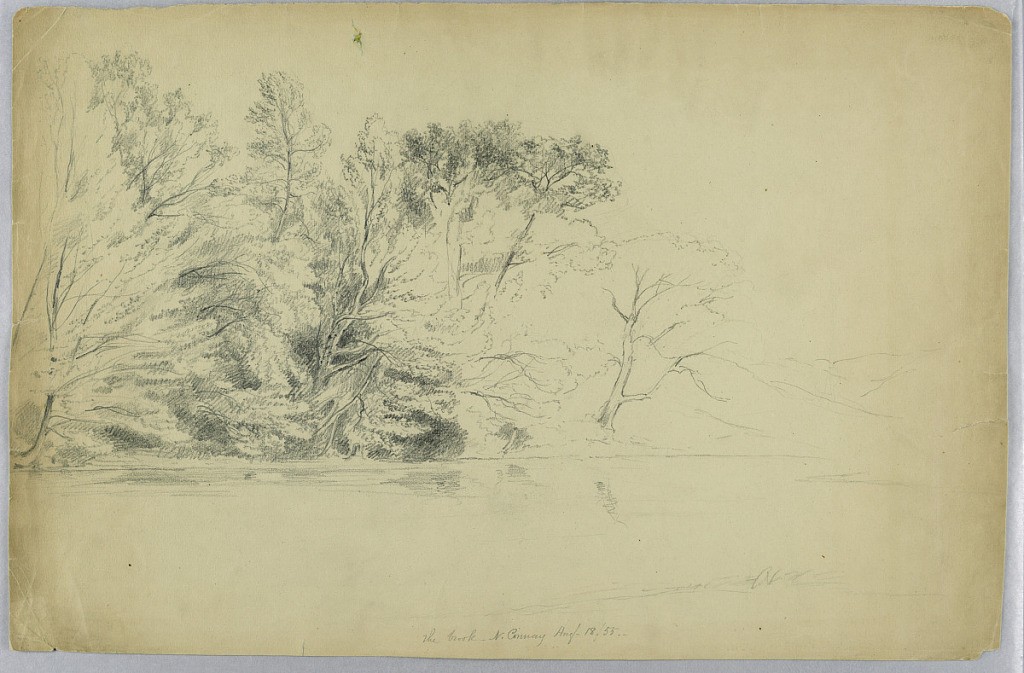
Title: The Brook, North Conway, New Hampshire
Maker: Daniel Huntington, American, 1816–1906
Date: August 18, 1855
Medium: Graphite on pale green paper
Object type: Drawing
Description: Stream running across, foreground. Large clump of trees, far bank, left. Mountains beyond, right.